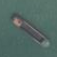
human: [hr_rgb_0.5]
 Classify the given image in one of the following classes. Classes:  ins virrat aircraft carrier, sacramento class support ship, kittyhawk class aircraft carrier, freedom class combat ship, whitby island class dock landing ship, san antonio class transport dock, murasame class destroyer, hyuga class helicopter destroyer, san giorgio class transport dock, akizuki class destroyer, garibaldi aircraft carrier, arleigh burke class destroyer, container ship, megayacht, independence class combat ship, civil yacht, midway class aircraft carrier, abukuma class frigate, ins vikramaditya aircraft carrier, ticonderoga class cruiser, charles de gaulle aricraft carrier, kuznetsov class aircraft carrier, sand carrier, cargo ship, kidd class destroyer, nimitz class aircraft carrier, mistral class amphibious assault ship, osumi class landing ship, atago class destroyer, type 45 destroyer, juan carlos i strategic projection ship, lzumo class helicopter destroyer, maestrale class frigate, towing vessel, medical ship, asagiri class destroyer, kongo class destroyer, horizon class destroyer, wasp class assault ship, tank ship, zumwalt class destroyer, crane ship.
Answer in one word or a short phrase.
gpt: Sand carrier